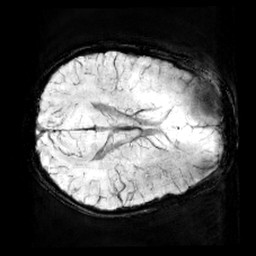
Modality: minIP
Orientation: axial
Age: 9
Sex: male
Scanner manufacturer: siemens
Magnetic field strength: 3 T
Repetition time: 0.027 s
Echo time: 0.02 s